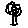
Label: tree